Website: macys
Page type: customer-info-address
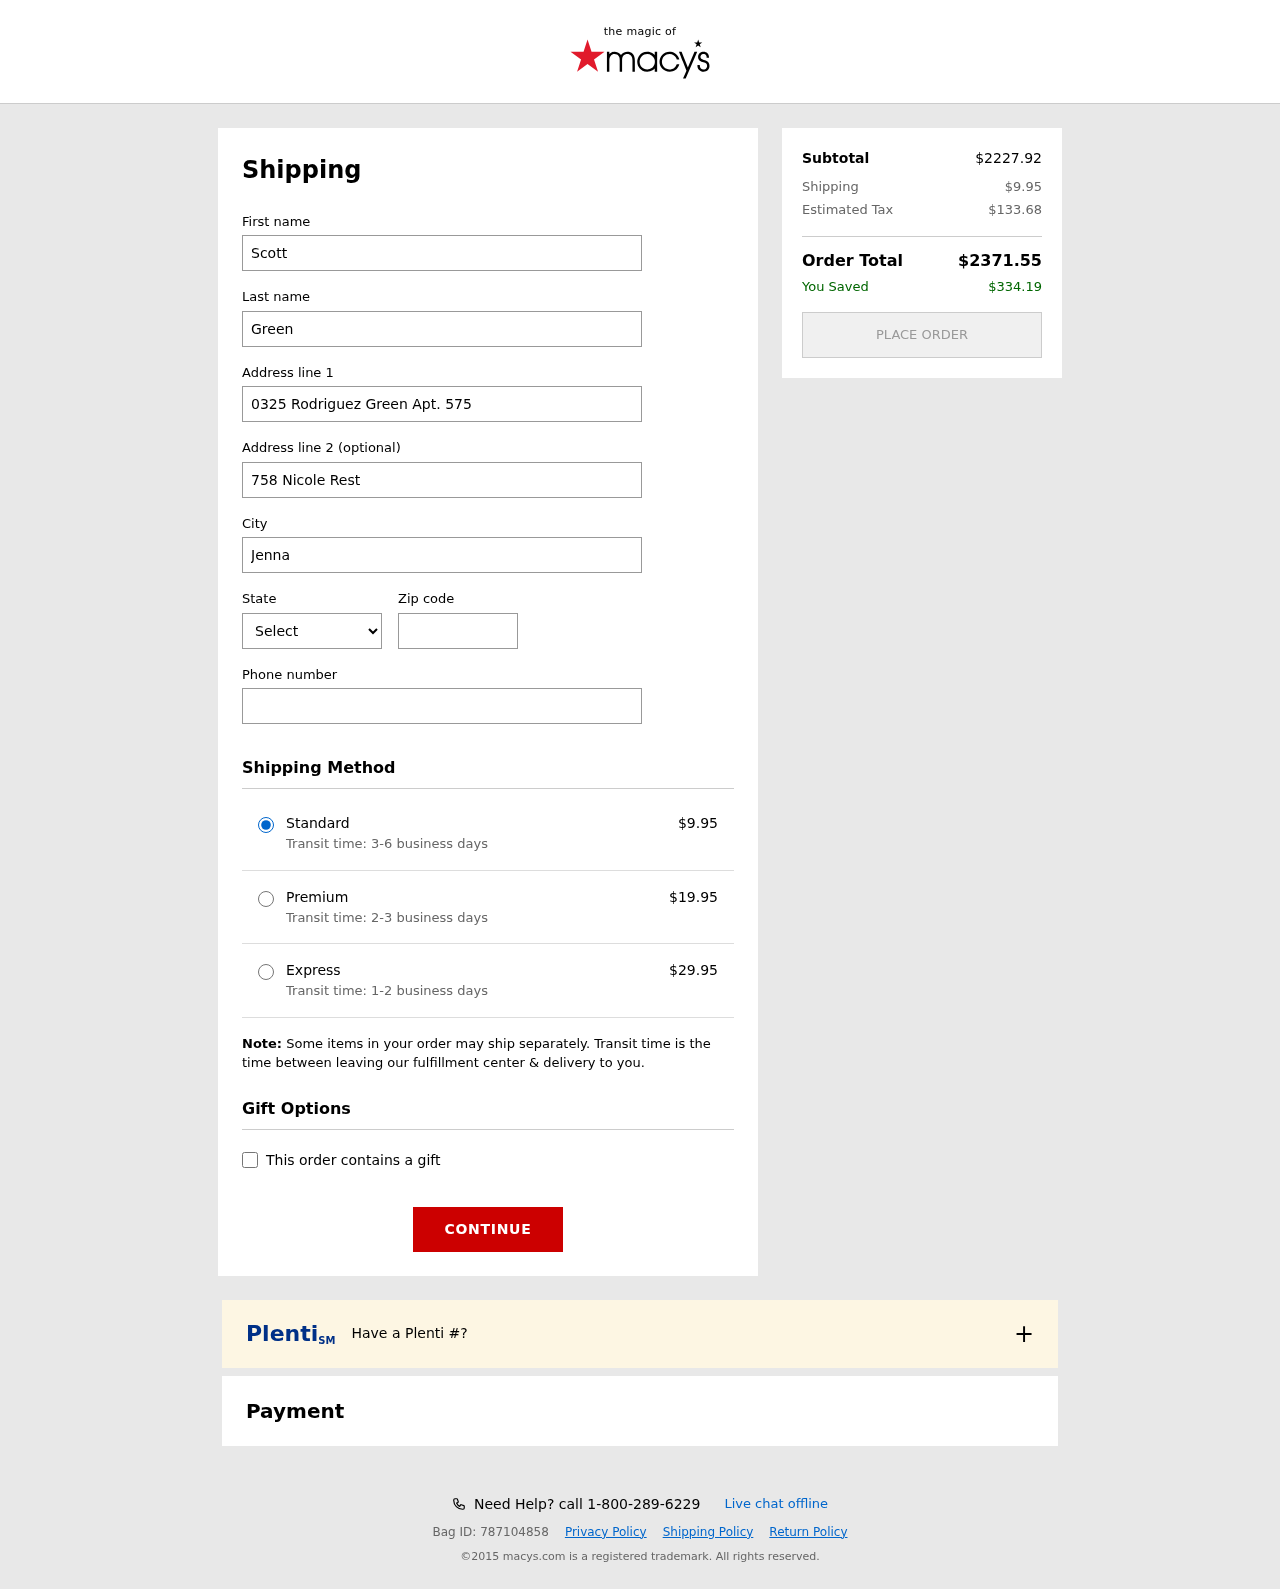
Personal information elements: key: PII_CITY
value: Jennamouth
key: PII_FIRSTNAME
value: Scott
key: PII_LASTNAME
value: Green
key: PII_PHONE
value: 9155485003
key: PII_POSTCODE
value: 51715
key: PII_STATE_ABBR
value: PA
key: PII_STREET
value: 0325 Rodriguez Green Apt. 575
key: PII_STREET2
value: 758 Nicole Rest
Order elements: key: ORDER_SHIPPING_COST
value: $9.95
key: ORDER_SHIPPING_COST_PREMIUM
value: $19.95
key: ORDER_SHIPPING_COST_EXPRESS
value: $29.95
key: ORDER_SUBTOTAL
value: $2227.92
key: ORDER_TAX
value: $133.68
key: ORDER_TOTAL
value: $2371.55
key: ORDER_SAVINGS
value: $334.19